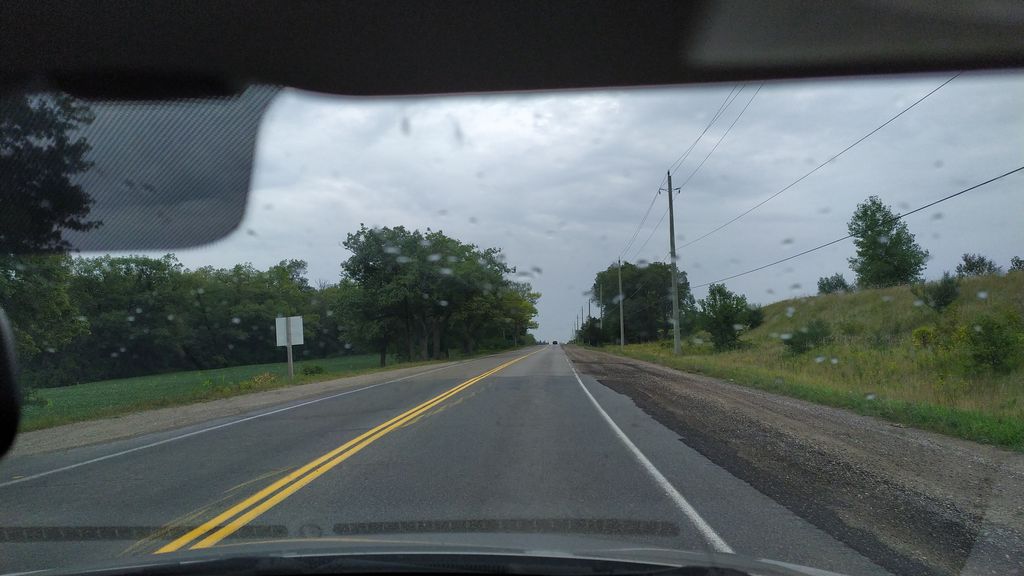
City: kitchener-waterloo